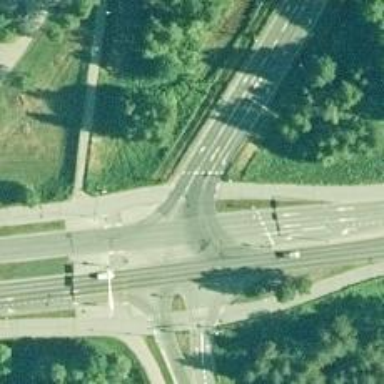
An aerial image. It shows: Asphalt cycleway.